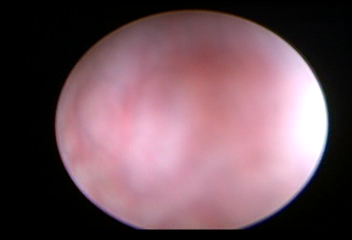
Modality: WLC
Class: Normal mucosa
Bladder cancer association: No